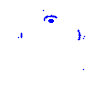
Particle: electron